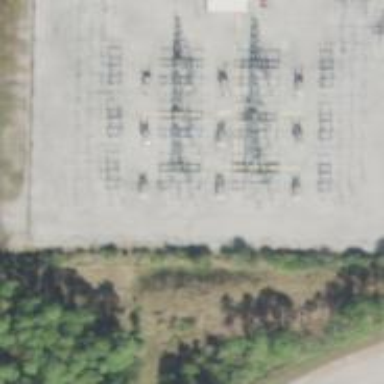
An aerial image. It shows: Switch used for power control.